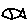
Label: fish